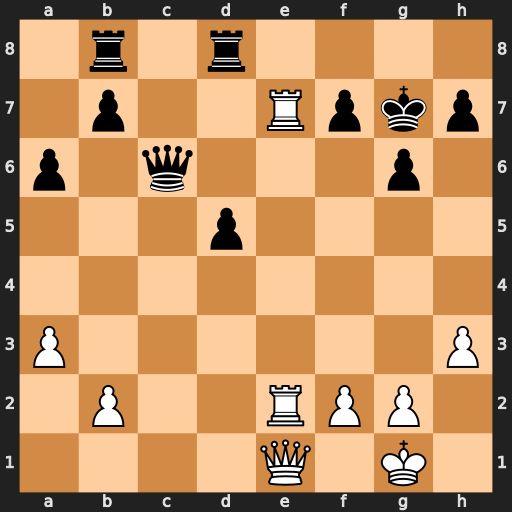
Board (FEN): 1r1r4/1p2Rpkp/p1q3p1/3p4/8/P6P/1P2RPP1/4Q1K1
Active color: w
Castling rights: -
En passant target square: -
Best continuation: R2e6 Qc5 Rf6 Rf8 Qe6 Qxe7 Qxe7